Field crop: maize
Growth stage: 2
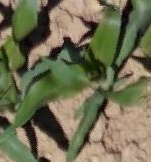
Species: maize